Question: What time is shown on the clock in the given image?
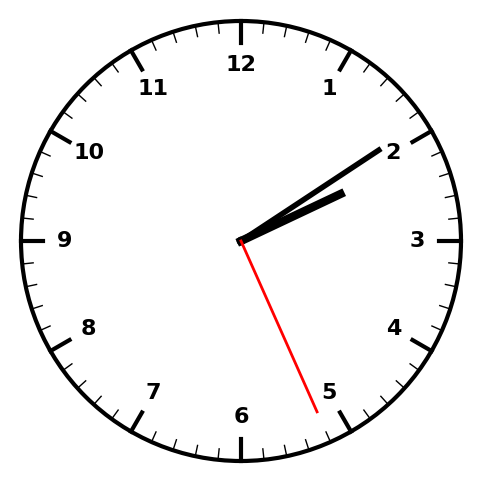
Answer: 02:09:26